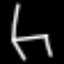
Label: chair